Question: I have 'PeopleTableViewController' and 'ConfirmedTableViewController'
'PeopleTableViewController': lists confirmed people for strictly viewing purposes only
'ConfirmedTableViewController': same as above but with the ability to make pending or delete
My aim is to have changes made in 'ConfirmedTableViewController' be reflected in 'PeopleTableViewController' without needing to restart the app. I originally solved this by using a parse.com '[self loadObjects]' which reloads latest lastest changes made to objects back into an NSArray which is used in my tableView.
I placed this method in my 'viewWillAppear' method in 'PeopleTableViewController' and when clicking the 'PeopleTableController' tab to bring me back to it's tableView it would be refreshed.
This was causing issues with another part of my app so had to remove it. I then hunted for some other solutions and came across 'NSNotificationCenter'. This worked perfectly for me but I didn't like the idea of needing to remove the observer afterwards. Also it made sense to use delegation because 'PeopleTableViewController' was the only class that needed to know about changes made in 'ConfirmedTableViewController'.
'''
[[NSNotificationCenter defaultCenter] postNotificationName:@"refreshTable" object:nil];
'''
'''
[[NSNotificationCenter defaultCenter] addObserver:self selector:@selector(refreshTable) name:@"refreshTable" object:nil];
'''
The above works fine but I'd like to use delegation.
'''
//MPConfirmedTableViewController.h
#import <UIKit/UIKit.h>
#import "Person.h"
#import <Parse/Parse.h>
@class MPConfirmedPeopleTableViewDelegate;
@protocol MPConfirmedPeopleTableViewDelegate <NSObject>
- (void)confirmedOrDeletedPerson;
@end
@interface MPConfirmedPeopleTableViewController : PFQueryTableViewController
@property (nonatomic,weak) id <MPConfirmedPeopleTableViewDelegate> delegate;
@end
'''
'''
// MPConfirmedTableViewController.m
if (buttonIndex == 1) {
[self showProgressHud];
PFQuery *query = [PFQuery queryWithClassName:@"People"];
// Retrieve the object by id
[query getObjectInBackgroundWithId:[[self selectedPerson] objectId] block:^(PFObject *person, NSError *error) {
if (!error) {
// will get sent to the cloud.
person[@"active"] = @0;
[[self searchDisplayController] setActive:NO];
[person saveInBackgroundWithBlock:^(BOOL succeeded, NSError *error) {
if (!error) {
[self loadObjects];
[[self delegate] performSelector:@selector(confirmedOrDeletedPerson)];
// [[NSNotificationCenter defaultCenter] postNotificationName:@"refreshTable" object:nil];
} else {
[[self tableView] setSeparatorStyle: UITableViewCellSeparatorStyleSingleLine];
[MBProgressHUD hideHUDForView:[self view] animated:YES];
[errorPopup show];
}
}];
} else {
[[self tableView] setSeparatorStyle: UITableViewCellSeparatorStyleSingleLine];
[MBProgressHUD hideHUDForView:[self view] animated:YES];
[errorPopup show];
}
}];
}
}
'''
'''
//MPPeopleTableViewController.h
#import <UIKit/UIKit.h>
#import "Person.h"
#import "MPDisplayViewController.h"
#import <Parse/Parse.h>
@interface MPPeopleTableViewController : PFQueryTableViewController
@end
'''
'''
// MPPeopleTableViewController
#import "MPPeopleTableViewController.h"
#import "MPContactFormViewController.h"
#import "MBProgressHUD.h"
#import "MPConfirmedPeopleTableViewController.h"
@interface MPPeopleTableViewController () <UISearchDisplayDelegate, UINavigationBarDelegate, UITabBarControllerDelegate, MPConfirmedPeopleTableViewDelegate>
@property (strong, nonatomic) IBOutlet UITableView *tableView;
@end
@implementation MPPeopleTableViewController
- (void)viewWillAppear:(BOOL)animated {
MPConfirmedPeopleTableViewController *ctvc = [[MPConfirmedPeopleTableViewController alloc] init];
[ctvc setDelegate: self];
}
- (void)confirmedOrDeletedPerson {
NSLog(@"confirmed or deleted person");
[self loadObjects];
}
'''
I click a row in 'ConfirmedTableViewController' and an actionsheet instance fires. One of the buttons on that instance is "take offline" and it set's a value in my database to 0 which means the object won't show up in the confirmed list anymore.
Well if the save was successful I want the confirmedOrDeletedPerson method fired so that if I return back to 'PeopleTableViewController' by clicking its associated tab on the tabBar I see reflected changes in the 'PeopleTableViewController'. However nothing is happening. Am I missing something? I have tried many different versions of implementing this using stackoverflow answers but none have work.
TableViewController 6 needs to trigger a method in TableViewController 13.
So TableViewController 6 needs a reference to TableViewController 13.
I was creating a new instance (blindly following a tutorial).
This is so much more complicated than using notification center and I'm wondering if it's even worth the hassle for such a simple task.

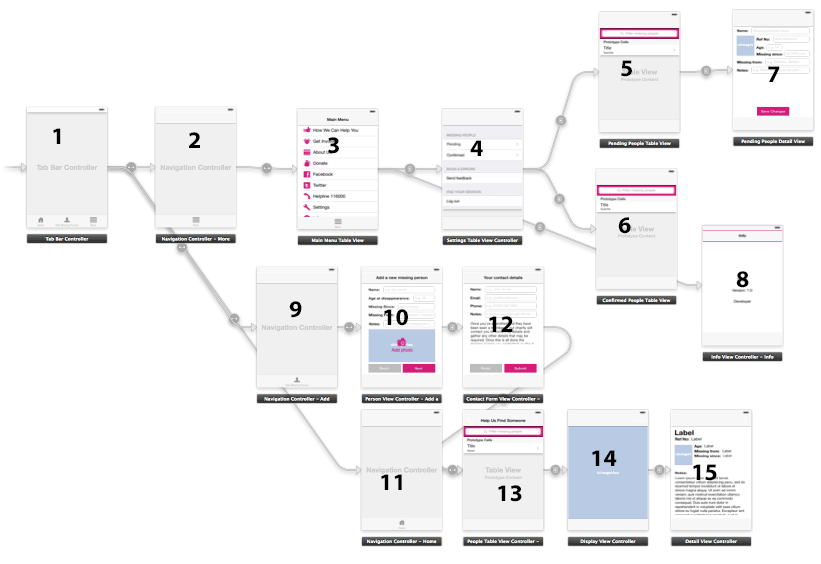
Answer: The 'viewWillAppear' method in 'MPPeopleTableViewController' is creating an instance of 'MPConfirmedPeopleTableViewController' but not retaining it. The instance will be released after the 'viewWillAppear' method. You need to define a property to hold the 'MPConfirmedPeopleTableViewController' instance object. Also, there is no code to display the 'MPConfirmedPeopleTableViewController' controller.
Here's an updated implementation that should work.
'''
// MPPeopleTableViewController
#import "MPPeopleTableViewController.h"
#import "MPContactFormViewController.h"
#import "MBProgressHUD.h"
@interface MPPeopleTableViewController () <UISearchDisplayDelegate, UINavigationBarDelegate, UITabBarControllerDelegate>
@property (strong, nonatomic) IBOutlet UITableView *tableView;
@property (strong, nonatomic) MPConfirmedPeopleTableViewController *ctvc;
@end
@implementation MPPeopleTableViewController
- (void) viewDidLoad
{
self.ctvc = [[MPConfirmedPeopleTableViewController alloc] init];
[self.ctvc setDelegate: self];
}
- (void)viewWillAppear:(BOOL)animated {
[self presentViewController:self.ctvc animated:YES completion:nil];
}
- (void)confirmedOrDeletedPerson {
NSLog(@"confirmed or deleted person");
[self loadObjects];
}
'''